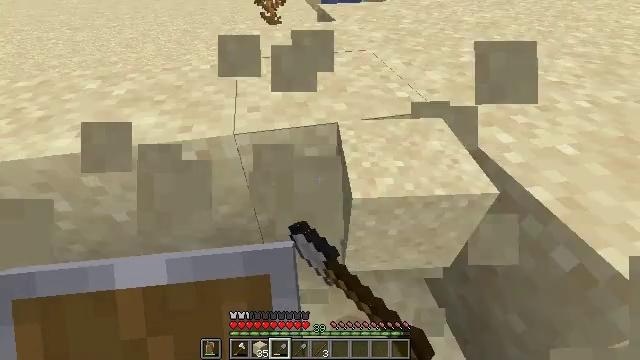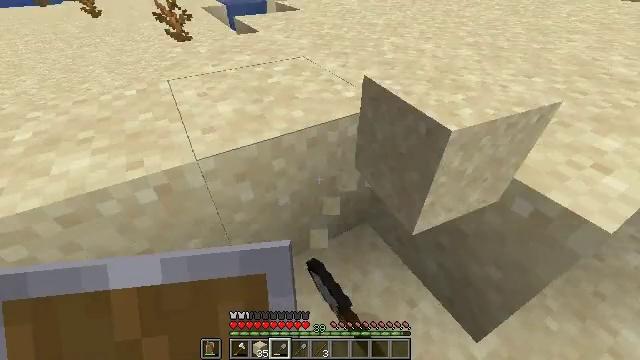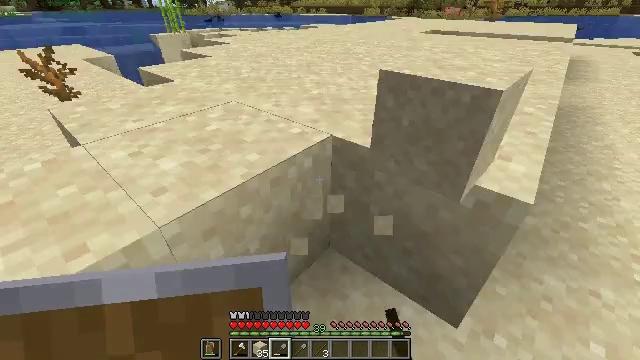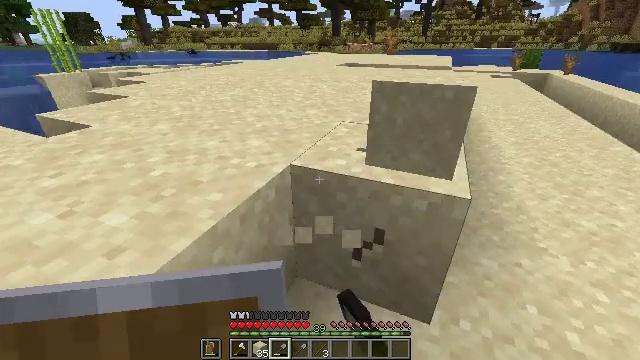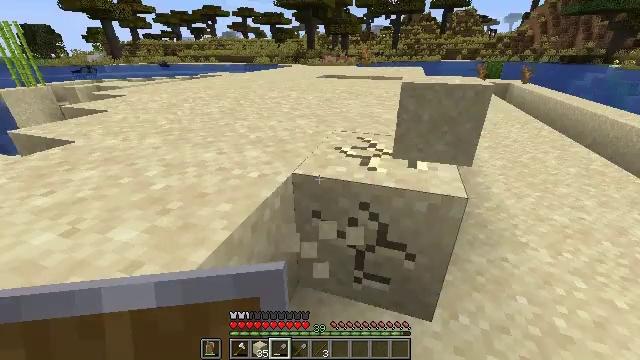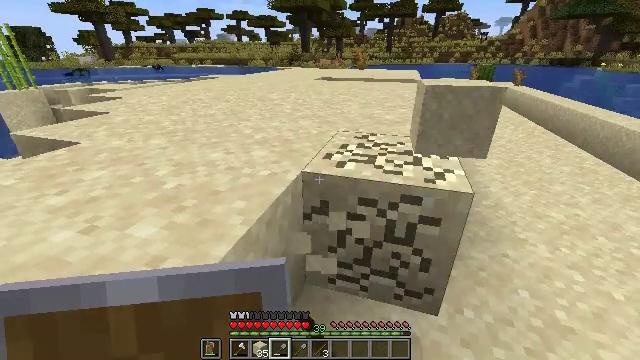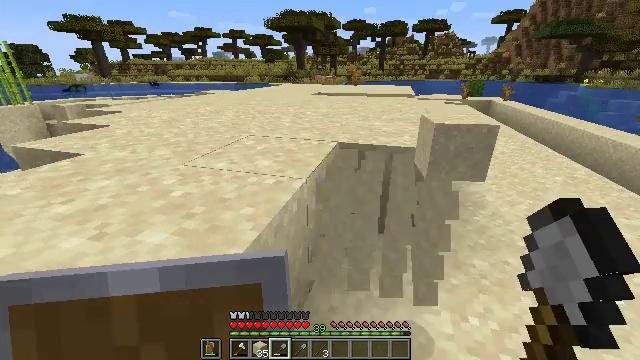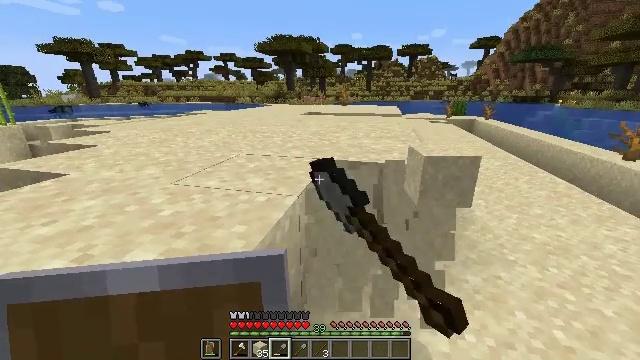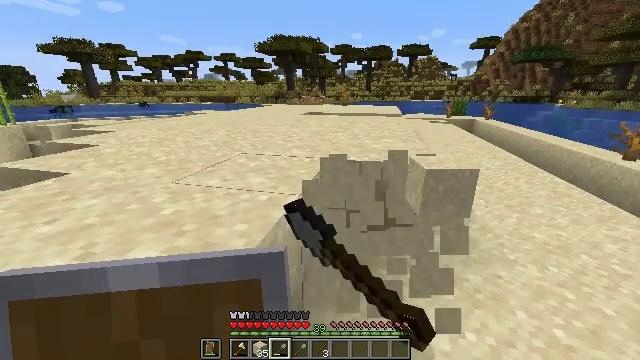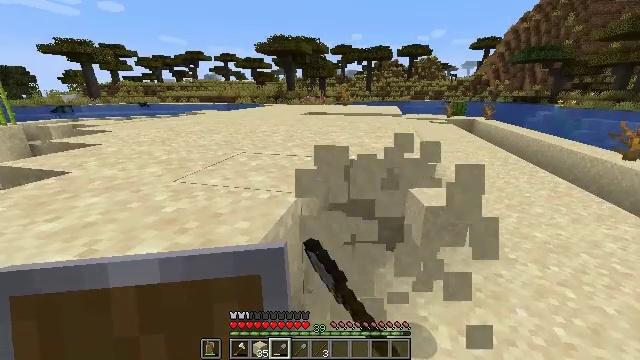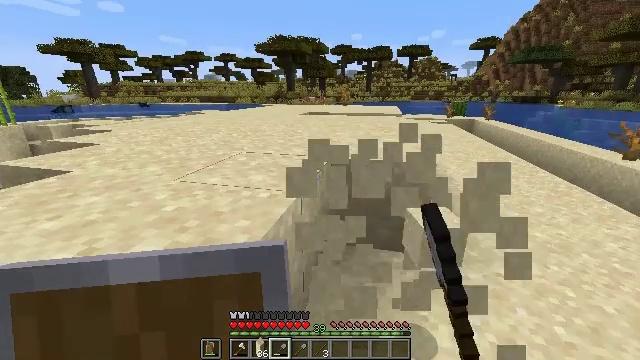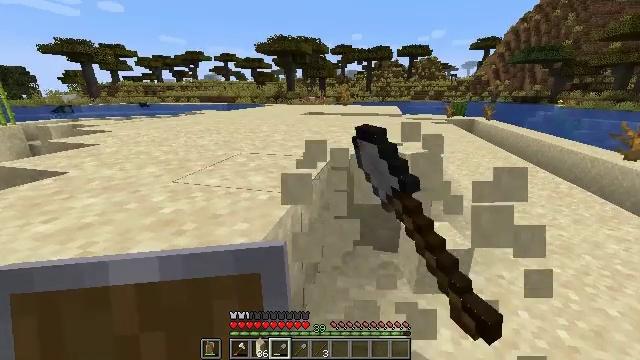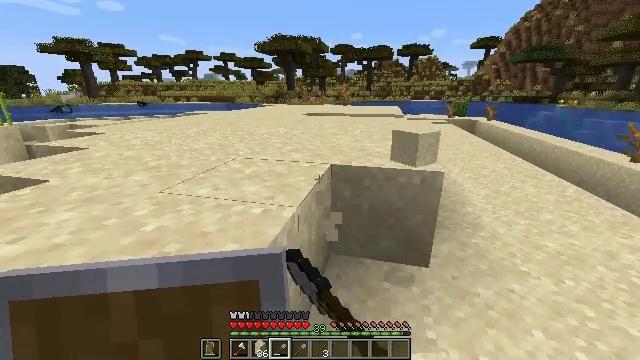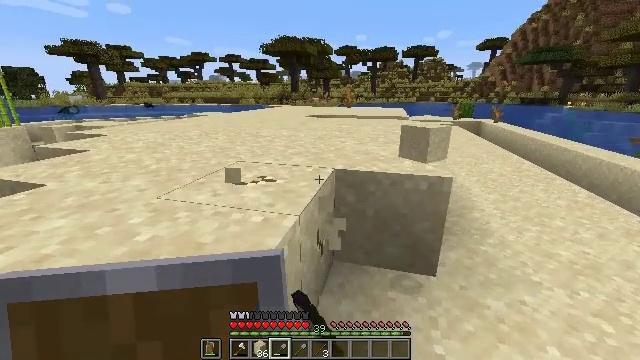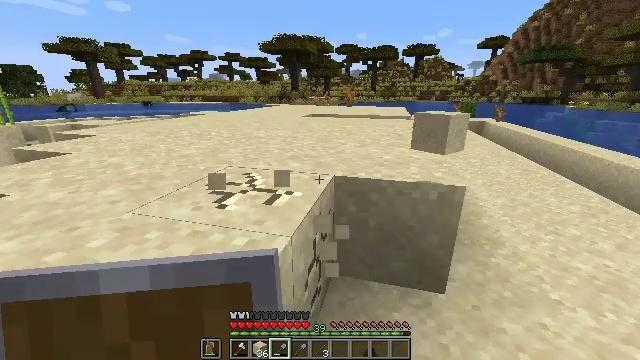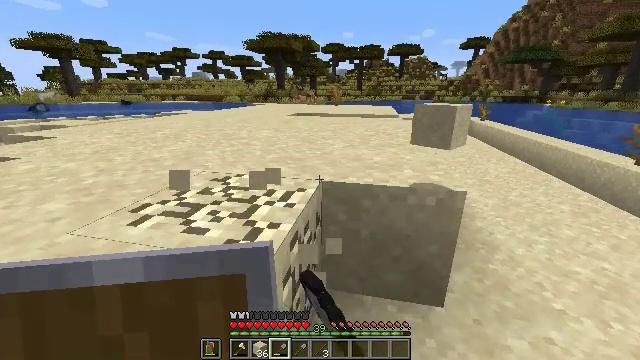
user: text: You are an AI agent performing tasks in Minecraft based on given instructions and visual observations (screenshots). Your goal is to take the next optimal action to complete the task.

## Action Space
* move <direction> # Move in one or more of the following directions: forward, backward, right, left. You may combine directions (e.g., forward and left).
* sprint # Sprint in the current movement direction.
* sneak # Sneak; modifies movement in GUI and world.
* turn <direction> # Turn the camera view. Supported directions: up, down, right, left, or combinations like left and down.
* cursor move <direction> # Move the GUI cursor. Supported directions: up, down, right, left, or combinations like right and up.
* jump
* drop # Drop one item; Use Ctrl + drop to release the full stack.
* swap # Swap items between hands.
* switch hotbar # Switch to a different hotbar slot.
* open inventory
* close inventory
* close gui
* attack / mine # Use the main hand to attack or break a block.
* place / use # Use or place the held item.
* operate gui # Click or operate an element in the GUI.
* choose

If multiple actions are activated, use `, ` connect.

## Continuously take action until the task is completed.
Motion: motion action
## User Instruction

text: Attack the ground to gather sand.
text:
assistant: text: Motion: move left, turn right and up, attack / mine
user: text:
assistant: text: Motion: move left, turn right and up, attack / mine
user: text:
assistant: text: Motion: move left, turn right and up, attack / mine
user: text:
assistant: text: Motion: turn right and up, attack / mine
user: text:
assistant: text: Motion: turn right, attack / mine
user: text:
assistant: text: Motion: turn right and up, attack / mine
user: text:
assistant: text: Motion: turn right and up, attack / mine
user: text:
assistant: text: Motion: attack / mine
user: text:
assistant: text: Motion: attack / mine
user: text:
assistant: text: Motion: attack / mine
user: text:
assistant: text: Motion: move forward, attack / mine
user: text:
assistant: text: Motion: move forward, attack / mine
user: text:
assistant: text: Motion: move forward, attack / mine
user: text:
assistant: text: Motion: move forward, attack / mine
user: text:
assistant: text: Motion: move forward, turn right, attack / mine
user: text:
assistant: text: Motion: move forward, turn right, attack / mine
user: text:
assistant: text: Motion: move forward, turn right, attack / mine
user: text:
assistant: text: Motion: move forward, turn right and down, attack / mine
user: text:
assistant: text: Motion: move forward, turn right, attack / mine
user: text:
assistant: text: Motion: attack / mine
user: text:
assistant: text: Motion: attack / mine
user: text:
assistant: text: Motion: attack / mine
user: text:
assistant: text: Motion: attack / mine
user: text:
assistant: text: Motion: attack / mine
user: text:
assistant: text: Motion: attack / mine
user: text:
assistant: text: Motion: attack / mine
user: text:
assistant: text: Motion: attack / mine
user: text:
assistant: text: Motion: attack / mine
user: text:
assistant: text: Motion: attack / mine
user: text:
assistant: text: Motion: attack / mine